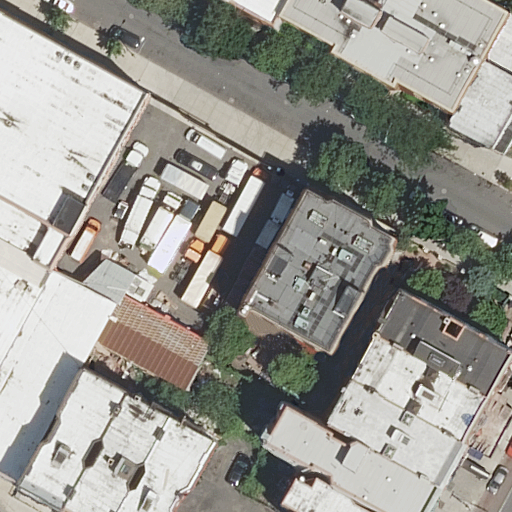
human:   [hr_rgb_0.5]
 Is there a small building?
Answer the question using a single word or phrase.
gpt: yes

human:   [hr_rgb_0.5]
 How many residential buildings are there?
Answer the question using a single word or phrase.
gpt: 21

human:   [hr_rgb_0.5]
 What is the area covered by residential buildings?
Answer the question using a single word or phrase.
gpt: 4517m2

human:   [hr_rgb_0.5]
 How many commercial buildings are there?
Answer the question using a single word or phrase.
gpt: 0

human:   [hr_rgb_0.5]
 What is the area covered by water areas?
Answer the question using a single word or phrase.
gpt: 0m2

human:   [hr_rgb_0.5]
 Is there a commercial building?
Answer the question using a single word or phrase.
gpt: no

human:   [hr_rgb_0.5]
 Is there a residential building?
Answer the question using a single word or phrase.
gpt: yes

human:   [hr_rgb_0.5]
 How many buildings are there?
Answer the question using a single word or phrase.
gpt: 21

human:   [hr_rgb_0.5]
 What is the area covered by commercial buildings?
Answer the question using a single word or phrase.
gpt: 0m2

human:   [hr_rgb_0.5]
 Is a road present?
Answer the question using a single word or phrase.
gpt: yes

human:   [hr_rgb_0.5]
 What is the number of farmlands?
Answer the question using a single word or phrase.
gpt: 0

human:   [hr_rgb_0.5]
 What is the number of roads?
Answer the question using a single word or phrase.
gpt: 3

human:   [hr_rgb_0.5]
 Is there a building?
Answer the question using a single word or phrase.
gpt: yes

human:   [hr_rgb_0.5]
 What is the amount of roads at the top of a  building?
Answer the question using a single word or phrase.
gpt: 2

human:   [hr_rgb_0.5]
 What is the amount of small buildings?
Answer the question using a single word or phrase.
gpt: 5

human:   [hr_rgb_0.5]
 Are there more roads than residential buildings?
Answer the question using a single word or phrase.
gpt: no

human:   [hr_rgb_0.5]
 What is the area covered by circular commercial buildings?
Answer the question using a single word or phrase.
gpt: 0m2

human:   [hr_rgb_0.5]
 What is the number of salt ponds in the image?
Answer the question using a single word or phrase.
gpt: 0

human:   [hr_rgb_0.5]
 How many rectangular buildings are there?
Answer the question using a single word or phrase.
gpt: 14

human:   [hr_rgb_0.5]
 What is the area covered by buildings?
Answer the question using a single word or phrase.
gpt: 4517m2

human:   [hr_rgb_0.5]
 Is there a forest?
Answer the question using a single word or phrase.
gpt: no

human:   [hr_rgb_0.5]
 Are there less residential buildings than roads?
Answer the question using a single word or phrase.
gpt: no

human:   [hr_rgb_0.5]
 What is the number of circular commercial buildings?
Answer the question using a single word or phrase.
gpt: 0

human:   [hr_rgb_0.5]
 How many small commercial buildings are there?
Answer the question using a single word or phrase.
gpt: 0

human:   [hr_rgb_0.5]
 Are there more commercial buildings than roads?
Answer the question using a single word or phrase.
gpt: no

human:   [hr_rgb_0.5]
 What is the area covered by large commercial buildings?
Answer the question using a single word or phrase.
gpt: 0m2

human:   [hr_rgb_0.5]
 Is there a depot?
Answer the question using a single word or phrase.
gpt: no

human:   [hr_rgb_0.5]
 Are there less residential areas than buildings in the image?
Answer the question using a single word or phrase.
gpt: yes

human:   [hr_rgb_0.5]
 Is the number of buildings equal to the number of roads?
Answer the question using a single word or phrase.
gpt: no

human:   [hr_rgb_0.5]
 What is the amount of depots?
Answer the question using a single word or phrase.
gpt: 0

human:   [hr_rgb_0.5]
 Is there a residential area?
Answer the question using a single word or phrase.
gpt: no

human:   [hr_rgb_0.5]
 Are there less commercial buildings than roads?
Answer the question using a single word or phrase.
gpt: yes

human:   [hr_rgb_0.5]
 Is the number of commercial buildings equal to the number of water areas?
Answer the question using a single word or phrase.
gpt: yes

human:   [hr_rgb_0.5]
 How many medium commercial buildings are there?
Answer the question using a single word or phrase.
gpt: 0

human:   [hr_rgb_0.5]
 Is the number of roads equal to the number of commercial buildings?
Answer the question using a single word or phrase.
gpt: no

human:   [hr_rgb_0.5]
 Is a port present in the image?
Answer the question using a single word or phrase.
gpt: no

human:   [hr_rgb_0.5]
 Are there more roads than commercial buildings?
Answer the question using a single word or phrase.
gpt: yes

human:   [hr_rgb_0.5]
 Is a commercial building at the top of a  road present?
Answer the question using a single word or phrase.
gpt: no

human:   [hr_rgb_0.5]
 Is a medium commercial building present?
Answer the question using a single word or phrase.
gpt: no

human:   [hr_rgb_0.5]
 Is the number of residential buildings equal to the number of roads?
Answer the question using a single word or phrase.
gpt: no

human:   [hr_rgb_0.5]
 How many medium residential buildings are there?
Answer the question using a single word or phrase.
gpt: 15

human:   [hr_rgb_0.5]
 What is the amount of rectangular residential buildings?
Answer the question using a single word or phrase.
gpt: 14

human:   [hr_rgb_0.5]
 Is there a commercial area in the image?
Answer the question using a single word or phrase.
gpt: no

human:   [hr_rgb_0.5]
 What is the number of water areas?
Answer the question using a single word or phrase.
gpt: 0

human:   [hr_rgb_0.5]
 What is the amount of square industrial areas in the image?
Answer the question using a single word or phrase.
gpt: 0

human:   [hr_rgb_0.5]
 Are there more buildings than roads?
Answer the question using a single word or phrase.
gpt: yes

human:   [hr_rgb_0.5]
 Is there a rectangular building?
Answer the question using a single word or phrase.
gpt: yes

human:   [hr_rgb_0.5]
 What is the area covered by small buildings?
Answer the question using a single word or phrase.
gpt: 210m2

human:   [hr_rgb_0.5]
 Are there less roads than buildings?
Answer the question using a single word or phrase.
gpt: yes

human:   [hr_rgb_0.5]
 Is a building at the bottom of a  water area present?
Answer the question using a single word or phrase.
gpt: no

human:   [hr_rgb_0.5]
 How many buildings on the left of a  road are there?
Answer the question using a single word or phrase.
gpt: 12

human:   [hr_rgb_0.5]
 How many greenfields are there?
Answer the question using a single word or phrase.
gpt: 0

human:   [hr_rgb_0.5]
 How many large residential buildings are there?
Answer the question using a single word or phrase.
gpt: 1

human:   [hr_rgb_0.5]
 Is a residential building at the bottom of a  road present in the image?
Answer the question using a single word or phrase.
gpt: yes

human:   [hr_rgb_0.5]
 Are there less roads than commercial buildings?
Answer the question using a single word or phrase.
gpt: no

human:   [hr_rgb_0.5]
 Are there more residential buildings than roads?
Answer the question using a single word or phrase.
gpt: yes

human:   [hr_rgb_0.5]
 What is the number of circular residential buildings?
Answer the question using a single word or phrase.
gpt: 0

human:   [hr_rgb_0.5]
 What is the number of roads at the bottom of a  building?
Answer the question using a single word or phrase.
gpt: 2

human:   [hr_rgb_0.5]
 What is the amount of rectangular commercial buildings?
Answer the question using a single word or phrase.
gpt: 0

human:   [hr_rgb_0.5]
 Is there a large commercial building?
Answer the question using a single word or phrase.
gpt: no

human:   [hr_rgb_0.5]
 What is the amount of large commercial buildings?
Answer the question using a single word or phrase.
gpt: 0

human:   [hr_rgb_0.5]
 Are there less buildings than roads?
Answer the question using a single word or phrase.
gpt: no

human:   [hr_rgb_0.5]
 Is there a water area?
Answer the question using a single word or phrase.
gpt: no

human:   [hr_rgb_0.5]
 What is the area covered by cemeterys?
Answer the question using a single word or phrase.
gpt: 0m2